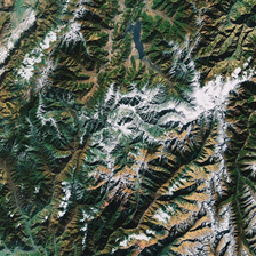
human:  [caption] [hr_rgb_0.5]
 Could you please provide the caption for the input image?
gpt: In this mountain range, there are bald mountains, but also snow covered and plant covered mountains.

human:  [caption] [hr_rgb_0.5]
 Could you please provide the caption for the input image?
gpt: The mountain is covered with snow and plants.

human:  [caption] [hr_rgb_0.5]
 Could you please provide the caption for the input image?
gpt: In this mountain range there are bare mountains and those covered with snow and plants.

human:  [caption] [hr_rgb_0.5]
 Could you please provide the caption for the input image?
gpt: In this mountain range, the bald mountain is just like the one covered with snow and plants.

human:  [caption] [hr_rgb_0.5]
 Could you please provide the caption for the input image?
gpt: On this mountain there are bald mountains, WELL Like those covered with snow and plants.